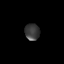
Tissue: lung
Cell type: Epithelial cells
Senescence score: 0.2097
Nuclear area (px): 241
Mean DAPI intensity: 61.519